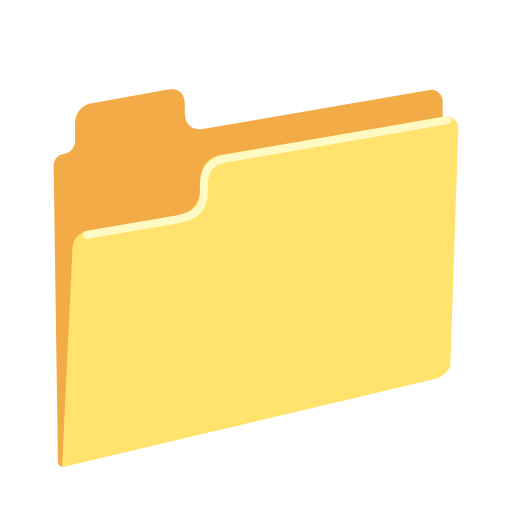
Emoji: 📁